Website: bh-photo
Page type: payment
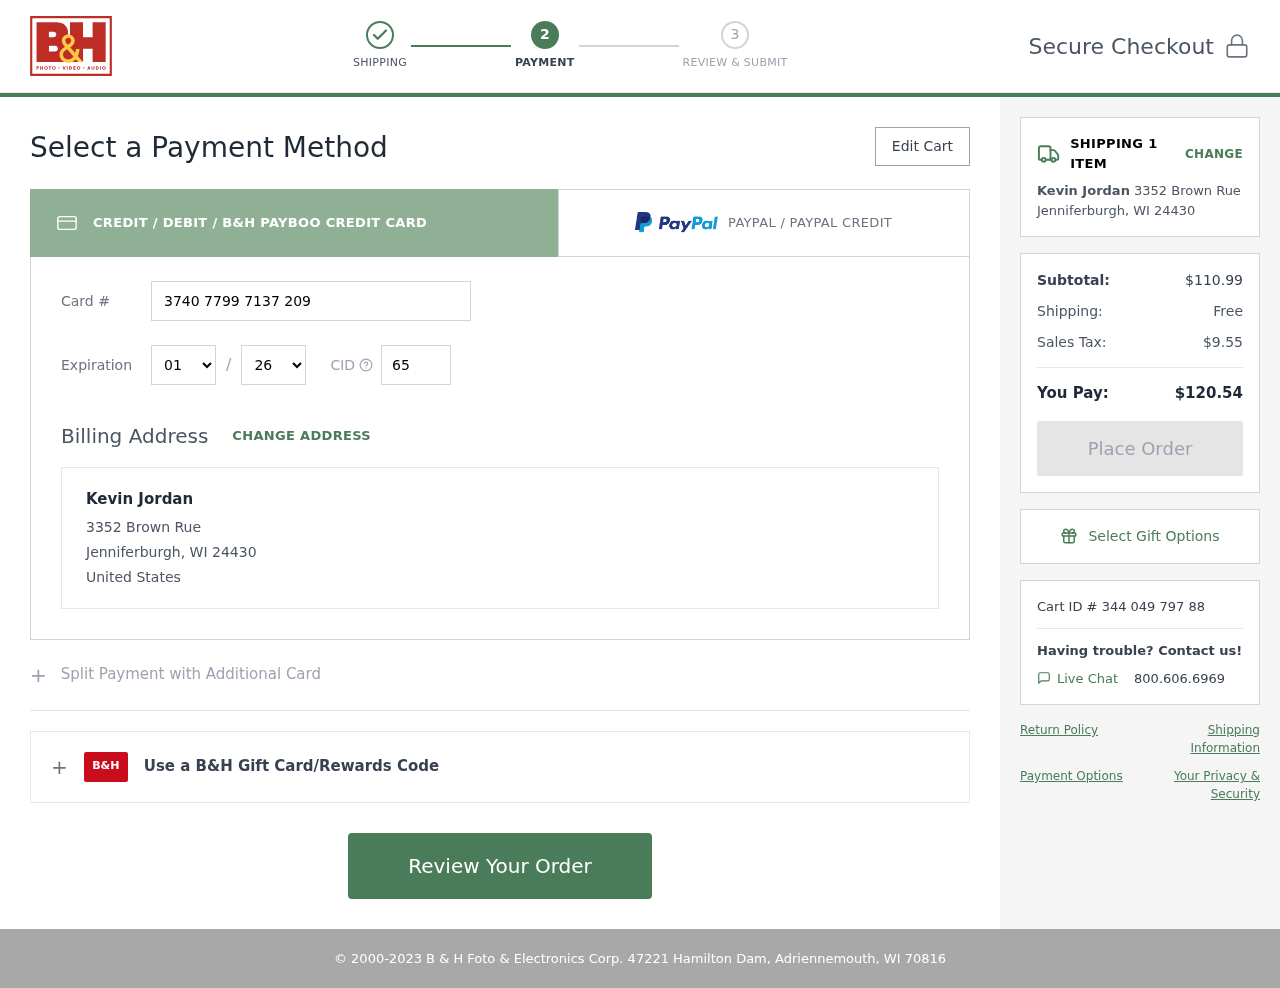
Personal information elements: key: PII_CARD_CVV
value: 6502
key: PII_CARD_EXPIRY_MONTH
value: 01
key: PII_CARD_EXPIRY_YEAR
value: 26
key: PII_CARD_NUMBER
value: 3740 7799 7137 209
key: PII_CITY_STATE_ZIP
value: Jenniferburgh, WI 24430
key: PII_COUNTRY
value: United States
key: PII_FULLNAME
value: Kevin Jordan
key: PII_STREET
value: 3352 Brown Rue
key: PII_FULLNAME2
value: Kevin Jordan
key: PII_STREET2
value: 3352 Brown Rue
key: PII_CITY_STATE_ZIP2
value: Jenniferburgh, WI 24430
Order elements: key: ORDER_NUM_ITEMS
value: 1
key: ORDER_SUBTOTAL
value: $110.99
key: ORDER_SHIPPING_COST
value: Free
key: ORDER_TAX
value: $9.55
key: ORDER_TOTAL
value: $120.54
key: ORDER_ID
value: Cart ID # 344 049 797 88